Question: Below are few lines taken from <URL>
Proposed Initial Sequence Number Generation Algorithm.
TCP SHOULD generate its Initial Sequence Numbers with the expression:
'''
ISN = M + F(localip, localport, remoteip, remoteport, secretkey)
'''
where M is the 4 microsecond timer
What exactly is meant by ?
(Please do not get deviated from the main focus of the question by the stuff below. This is just to clarify one of my comments)
This an image which confused me.

(MD5 has replaced MD4 from kernels 3.1.But I'm not sure whether the re-keying is avoided.
The re-key counter is set to zero on boot, if it is still used)
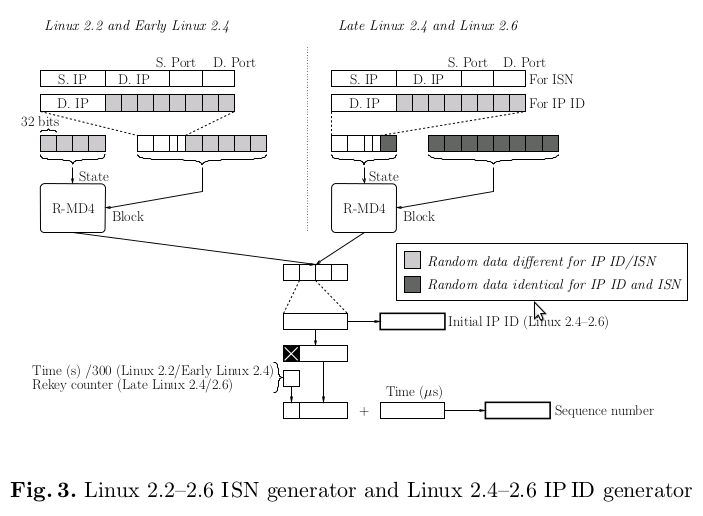
Answer: To avoid trouble from receiving stale segments from an earlier incarnation of a TCP connection, the relevant RFCs suggest a series of measures.
One of the measures is monotically incrementing the ISN at a rate faster than the bandwidth would permit on a live connection, so the next time a connection is opened using the same (source ip, dest ip, source port, dest port) tuple, the sequence number used doesn't coincide with a sequence number used in a TCP segment from the earlier connection.
This and other mechanisms are talked about in the Appendix to <URL>.
Apparently a 4 us timer is good for a 2Mb/s network. Linux uses a 64 ns timer.